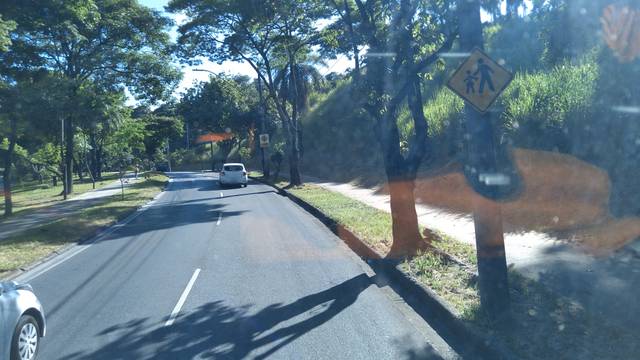
Region: Brazil
Coordinates: -19.893, -43.922